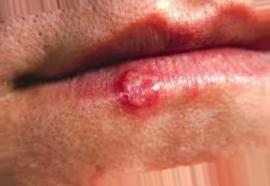
Condition: Mouth Ulcer